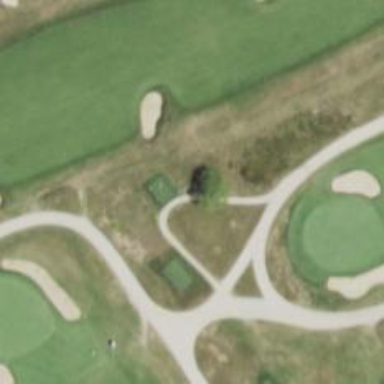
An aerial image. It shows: Path for both road and golf.